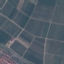
Land use / land cover: PermanentCrop